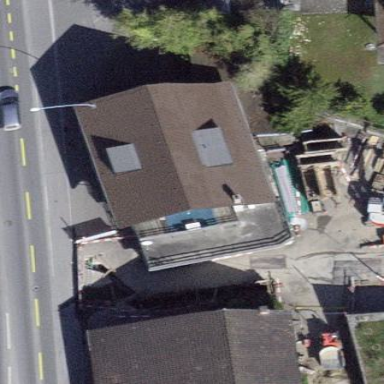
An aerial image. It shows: Restaurant building.